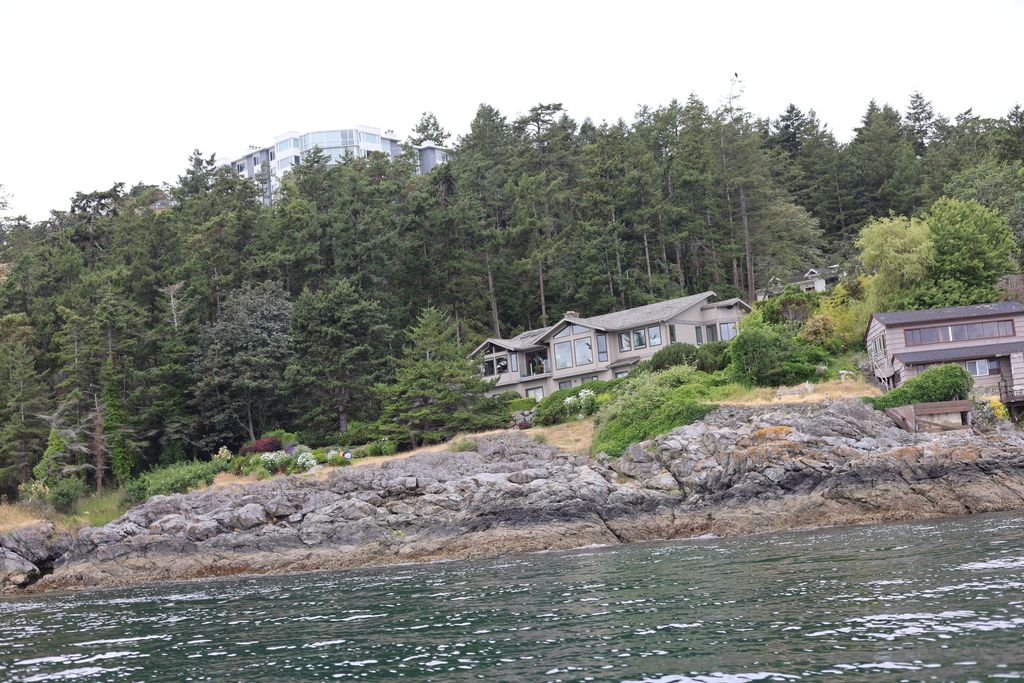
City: victoria